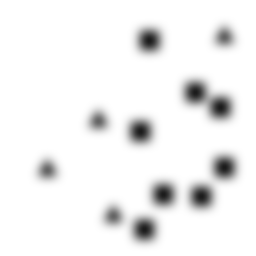
Squares: 8
Triangles: 4
Stars: 0
Total shapes: 12